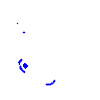
Particle: pion